Question: I have a scrollview of scrollview of UIbuttons build like this:
'''
-(void) loadCompeticionSlide{
float x=0;
for (int i = 0; i < [categoriasArray count]; i++) {
NSDictionary *categoria = [categoriasArray objectAtIndex:i];
UIButton *btn = [UIButton buttonWithType:UIButtonTypeRoundedRect];
NSString *titleString = [categoria valueForKey:@"competicion"]; // get button title
btn.titleLabel.font = [UIFont boldSystemFontOfSize:11.0];
CGSize fontSize = [titleString sizeWithFont:[UIFont systemFontOfSize:11.0]];
CGRect currentFrame = btn.frame;
CGRect buttonFrame = CGRectMake(x, currentFrame.origin.y, fontSize.width + 22.0, fontSize.height + 12.0);
[btn setFrame:buttonFrame];
x = x + fontSize.width + 35.0;
[btn setTitle:titleString forState: UIControlStateNormal];
int idc = [[categoria valueForKey:@"idc"]intValue];
[btn addTarget:self action:@selector(cambiarCompeticion:) forControlEvents:UIControlEventTouchUpInside];
[btn setTag:idc];
[self.competicionSlide addSubview:btn];
}
//[competicionSlide setBackgroundColor:[UIColor whiteColor]];
competicionSlide.contentSize = CGSizeMake(350,35);
competicionSlide.layer.cornerRadius = 11;
competicionSlide.layer.masksToBounds = YES;
}
'''
Then, in the added selector cambiarCompeticion:, I got the button clicked, here I need to use scrollRectToVisible: to get the clicked UIButton scrolled to the center of the UIScrollview that contains it, but I don't know how to do it.
This is the selector method triggered by button selection where I understand scrollRectToVisible: has to be called:
'''
-(void)cambiarCompeticion:(UIButton*)boton{
int idCompeticion;
idCompeticion = boton.tag;
switch (idCompeticion) {
case 1:
[self tablaLigaRegular];
break;
case 5:
[self tablaCoparey];
break;
case 10:
[self tablaPlayOff];
break;
}
}
'''
here are the details in images, in first image blue arrow indicates previous state of the partial hidden left button and the move to do to the middle of scroll view once it is clicked:

many thanks
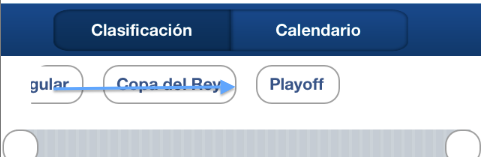
Answer: Your parameter (from the selector) has everything you need. Just call like this (assuming that "competicionSlide" is an UIScrollView) :
'''
[self.competicionSlide scrollRectToVisible:boton.frame];
'''
Good luck !